Aerial crown-view tile of a tropical tree (Barro Colorado Island, Panama), acquired 20250414:
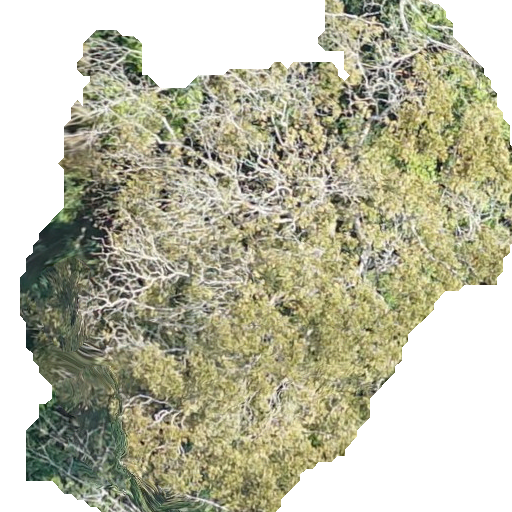
Species: Dipteryx oleifera
GBIF accepted scientific name: Dipteryx oleifera
Crown area: 272.793 m²